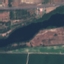
Land use / land cover: River